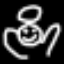
Label: angel